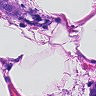
Metastatic tissue present: yes